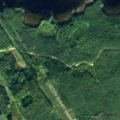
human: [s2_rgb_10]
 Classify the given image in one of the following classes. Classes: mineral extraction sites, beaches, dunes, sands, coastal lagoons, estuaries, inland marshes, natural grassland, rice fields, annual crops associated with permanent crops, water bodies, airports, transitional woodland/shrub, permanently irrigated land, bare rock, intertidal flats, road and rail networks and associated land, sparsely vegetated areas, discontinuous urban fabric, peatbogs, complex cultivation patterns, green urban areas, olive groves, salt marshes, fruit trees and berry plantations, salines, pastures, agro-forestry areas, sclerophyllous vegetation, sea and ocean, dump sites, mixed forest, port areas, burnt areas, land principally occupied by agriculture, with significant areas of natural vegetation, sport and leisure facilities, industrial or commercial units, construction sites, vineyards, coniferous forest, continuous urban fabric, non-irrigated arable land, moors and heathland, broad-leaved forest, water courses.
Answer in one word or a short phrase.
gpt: coniferous forest, transitional woodland/shrub, water bodies